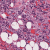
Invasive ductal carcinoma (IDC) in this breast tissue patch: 1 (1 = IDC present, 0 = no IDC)